Question: I deleted an old ASP.NET Web Application project called 'nPower.Ignition.WebResponsive' from my solution in Visual Studio, but when I added a new Web Site project in the same spot, I saw '(1)' appended at the end of my desired name. I tried to delete and recreate a few more times, and now I'm to the point where it looks like this in my solution explorer, with '(3)' appended on the end of my desired name!

So... I pretty much know what caused this, but not how to fix it.
Is Visual Studio remembering that I used to have a project with that name in my solution, even though I've deleted it, and trying to avoid a conflict by giving it a different name? Is there a way I can get rid of the number appended at the end? I understand it probably won't make much of a difference from a programming standpoint if I leave the name as is, but it looks quite sloppy!
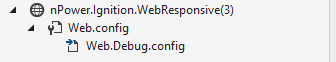
Answer: This occurs because each time you create a Web Site project using IIS Express, VS adds a new entry to IIS Express' applicationhost.config ('C:\Users\YourName\Documents\IISExpress\config\applicationhost.config'). Each website needs to be unique, so VS will append and increment the number following the name.
To get rid of this, you need to clear out the conflicting entries in the applicationhost.config file.
In more recent versions of Visual Studio, the 'applicationhost.config' file is located in the '.vs\config' folder under the solution file.